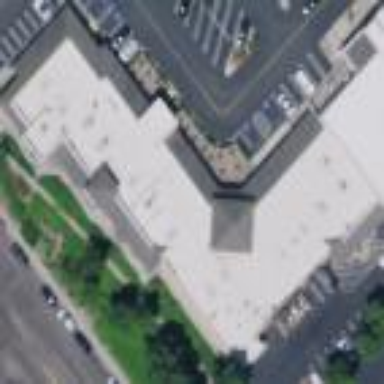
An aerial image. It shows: Commercial building.